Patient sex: F
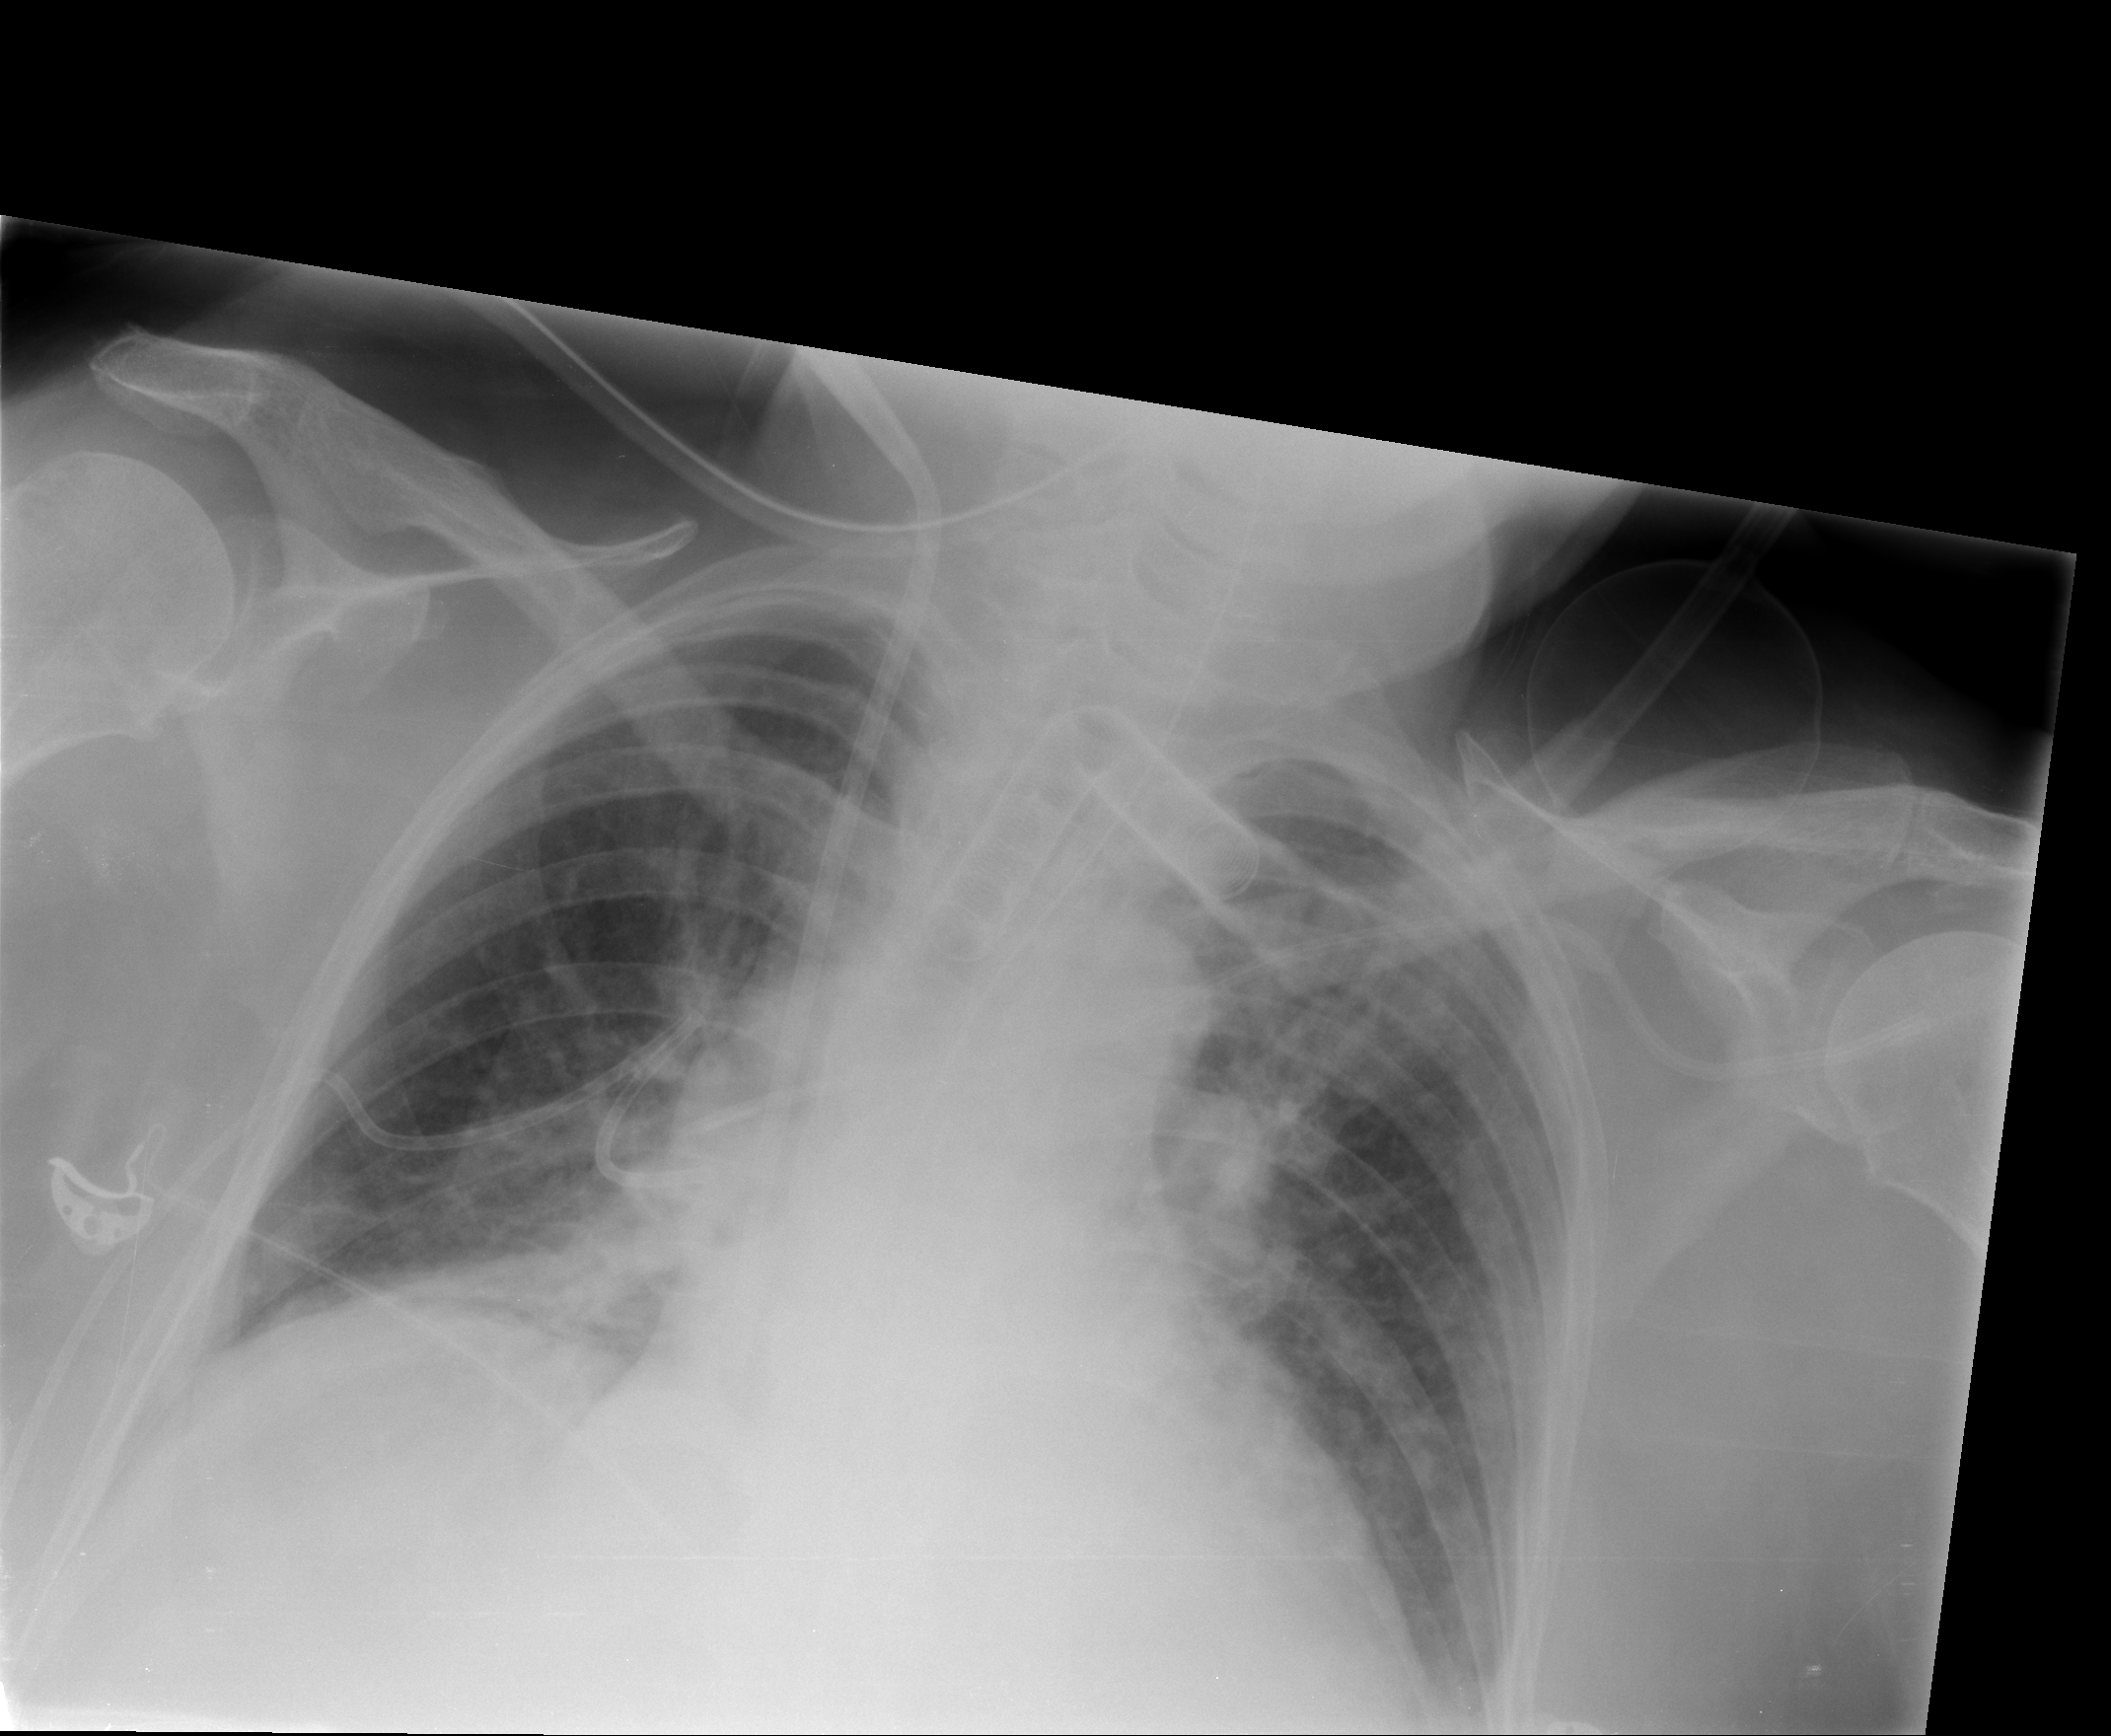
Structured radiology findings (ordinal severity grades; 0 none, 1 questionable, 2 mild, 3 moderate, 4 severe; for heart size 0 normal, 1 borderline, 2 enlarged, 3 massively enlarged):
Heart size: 2
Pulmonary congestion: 2
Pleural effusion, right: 1
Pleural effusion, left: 2
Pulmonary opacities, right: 2
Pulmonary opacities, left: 0
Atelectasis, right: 2
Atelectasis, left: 0